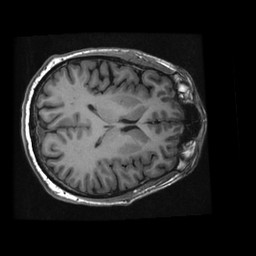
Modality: T1w
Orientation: axial
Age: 36
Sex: male
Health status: healthy
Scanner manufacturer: ge
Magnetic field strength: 3 T
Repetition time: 0.008372 s
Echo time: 0.003116 s